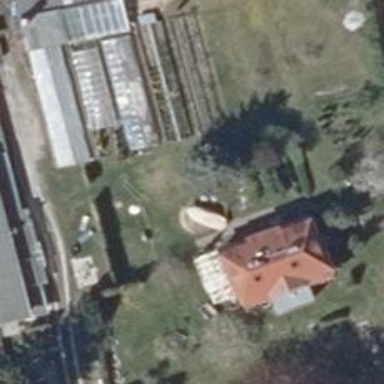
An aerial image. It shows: Plant nursery area.